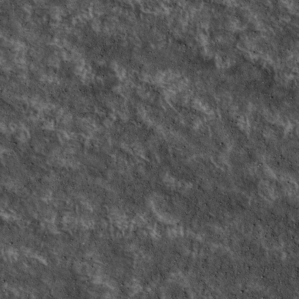
Label: non_frost